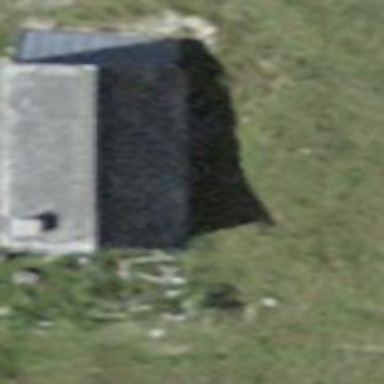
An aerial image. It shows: Hut.